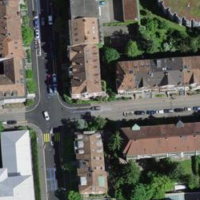
EUNIS habitat code: 54
Species observed at this site:
Accipiter nisus
Passer domesticus
Aegithalos caudatus
Picus viridis
Parus major